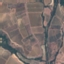
Land use / land cover: PermanentCrop